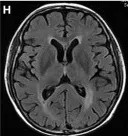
Representative magnetic resonance imaging images of the brain metastatic lesions at different time points. Enhanced T1-weighted MRI.
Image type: radiology (mri)